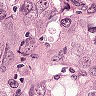
Metastatic tissue present: yes